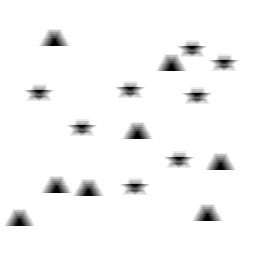
Squares: 0
Triangles: 8
Stars: 8
Total shapes: 16